Question: Here is a Boostrap navigation bar, containing a 'dropdown' menu, containing itself an '<input>'.

When I click on the dropdown menu, it is succesfully displayed. The value of the '<input>' is successfully changed to 'Bonjour' but this '<input>' doesn't get the focus. Why ?
<URL>
'.focus()'
---
Code :
'''
<div class="navbar navbar-default navbar-static-top" role="navigation">
<div class="container">
<ul class="nav navbar-nav">
<li class="dropdown"> <a href="#" class="dropdown-toggle" data-toggle="dropdown" id="maa">Dropdown<span class="caret"></span></a>
<ul class="dropdown-menu" role="menu" style="min-width: 250px;">
<li>
<div style="padding:4px 20px;">Link:</div>
</li>
<li>
<div style="padding:4px 20px;">
<input class="form-control" id="ha" type="text" placeholder="blabla" />
</div>
</li>
</ul>
</li>
</ul>
</div>
</div>
'''
JS :
'''
{
var maa = document.getElementById('maa');
console.log(maa);
maa.addEventListener('click', function () {
console.log($('#ha'));
$('#ha').val('Bonjour');
$('#ha').focus();
});
};
'''
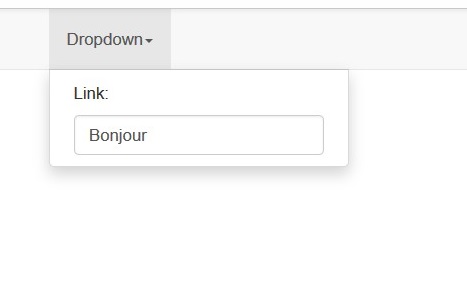
Answer: <URL>
The element exists at the time of the click, so changing its value and logging it will properly show the current state of the element. However, it has not been displayed yet and as a result focusing it will not really have any effect. You could probably refactor some small snippet in the library to expose a hook that you could use to make your focus work. Or, you could make the observation that in the very next event handler the element will be visible and use a small timeout.
'''
maa.addEventListener('click', function () {
console.log($('#ha'));
$('#ha').val('Bonjour');
setTimeout(function(){$('#ha').focus();},10);//timeout here
});
'''